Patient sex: M
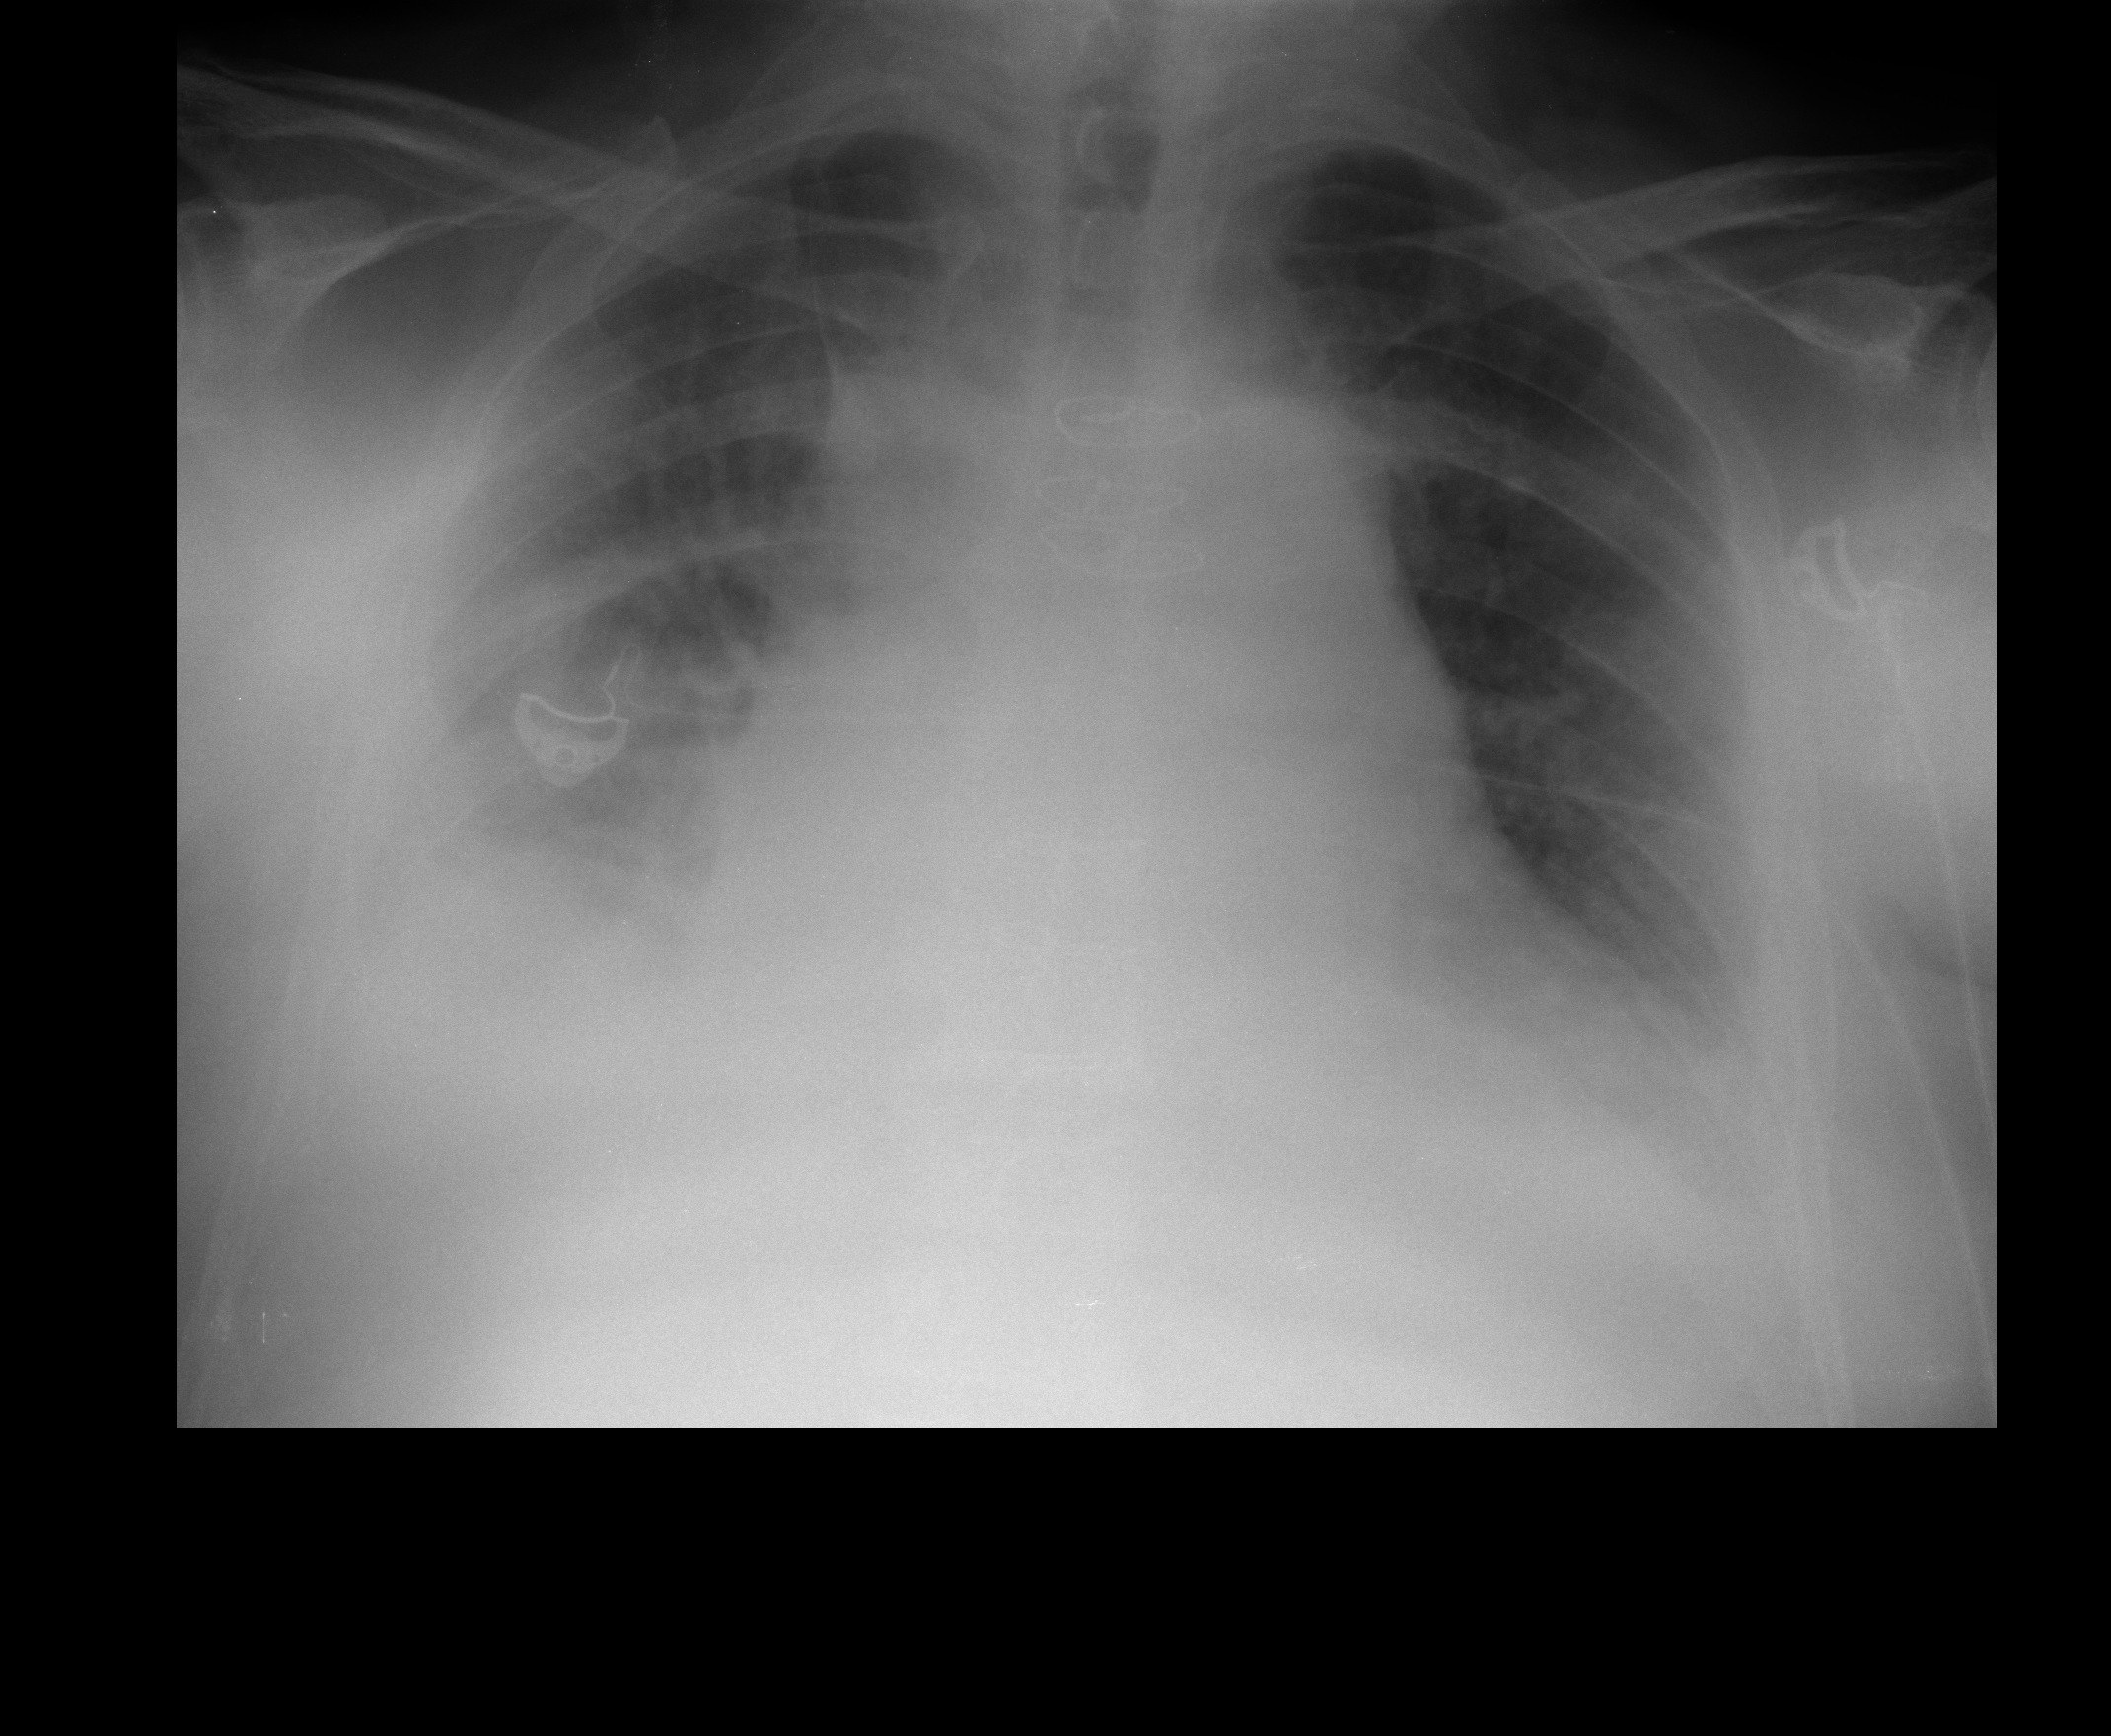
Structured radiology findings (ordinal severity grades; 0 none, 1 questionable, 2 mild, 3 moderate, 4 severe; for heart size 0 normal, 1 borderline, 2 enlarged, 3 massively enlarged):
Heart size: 2
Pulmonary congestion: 0
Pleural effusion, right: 3
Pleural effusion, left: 2
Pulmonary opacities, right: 0
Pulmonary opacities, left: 0
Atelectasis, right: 2
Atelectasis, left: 2